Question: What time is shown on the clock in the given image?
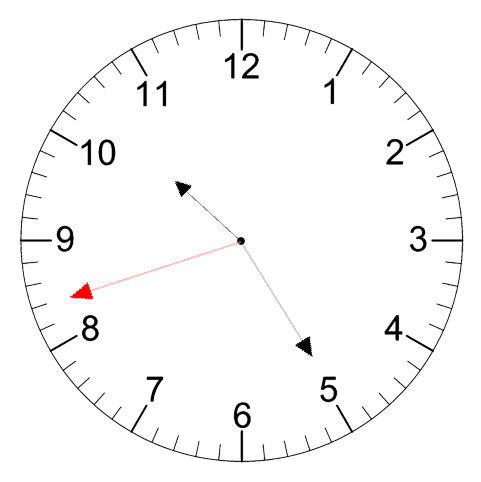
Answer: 10:24:42